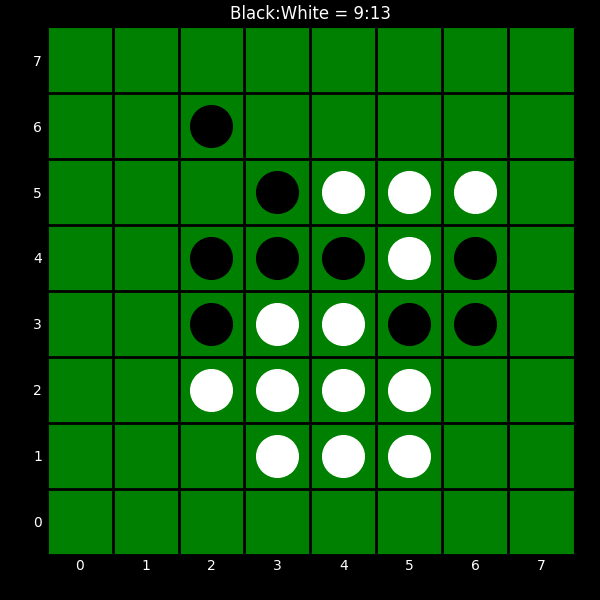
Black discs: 9
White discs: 13